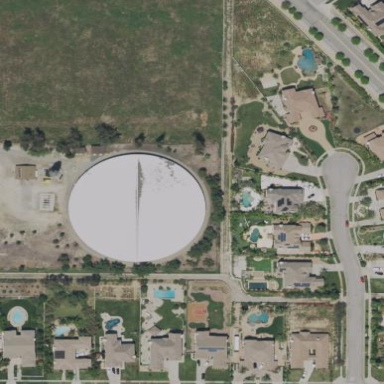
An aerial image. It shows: Building with water storage tank.